Question: In simple pagination, when clicking different no. '1,2,3,4,' records from table not changing
as they should.
I'm displaying '5' records on each page,as on click '1' it display record from table '1' to '5',and so on.But,it is not changing.Help me.
'''
<?php
mysql_connect("localhost","root","");
mysql_select_db("bluewater");
$page = $_GET["page"];
if($page=="" || $page=="1")
{
$page1=0;
}
else
{
$page1=($page*5)-5;
}
$sql=mysql_query("select * from countries limit 1,5");
while($ser = mysql_fetch_array($sql)) {
echo $ser["ccode"];
echo $ser["country"];
echo "<br>";
}
$sql=mysql_query("select * from countries");
$cou=mysql_num_rows($sql);
$a=$cou/5;
$a= ceil ($a);
echo "<br>"; echo "<br>";
for ($b=1;$b<=$a;$b++)
{
?><a href="index.php?page=<?php echo $b; ?>" style="text-decoration:none"><?php echo $b." ";?></a> <?php
}
?>
'''
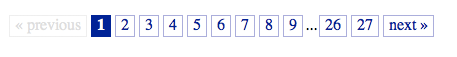
Answer: 1) Don't use functions, use <URL>.
2) To move via pages, you need to increase offset in query.
'''
$page = $_GET['page'];
$itemsPerPage = 5;
$offset = ($page * $itemsPerPage) - $itemsPerPage;
$query = $db->prepare("SELECT * FROM 'countries' LIMIT {$itemsPerPage} OFFSET {$offset}");
$query->execute();
$results = $query->fetchAll();
'''